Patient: sex M, age 61
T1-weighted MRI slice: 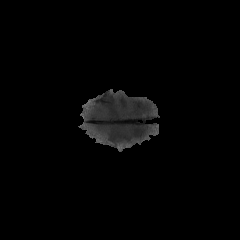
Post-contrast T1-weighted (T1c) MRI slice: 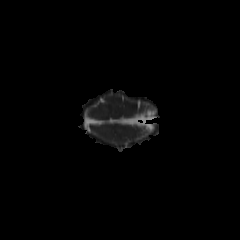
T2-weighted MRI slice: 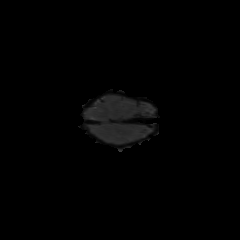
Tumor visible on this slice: no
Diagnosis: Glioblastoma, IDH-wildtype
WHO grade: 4